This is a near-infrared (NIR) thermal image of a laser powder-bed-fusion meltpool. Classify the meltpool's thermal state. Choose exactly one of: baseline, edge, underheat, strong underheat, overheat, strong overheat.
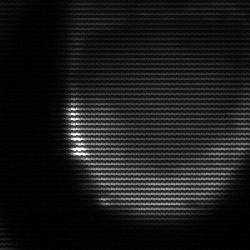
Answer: edge